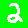
Digit: 2